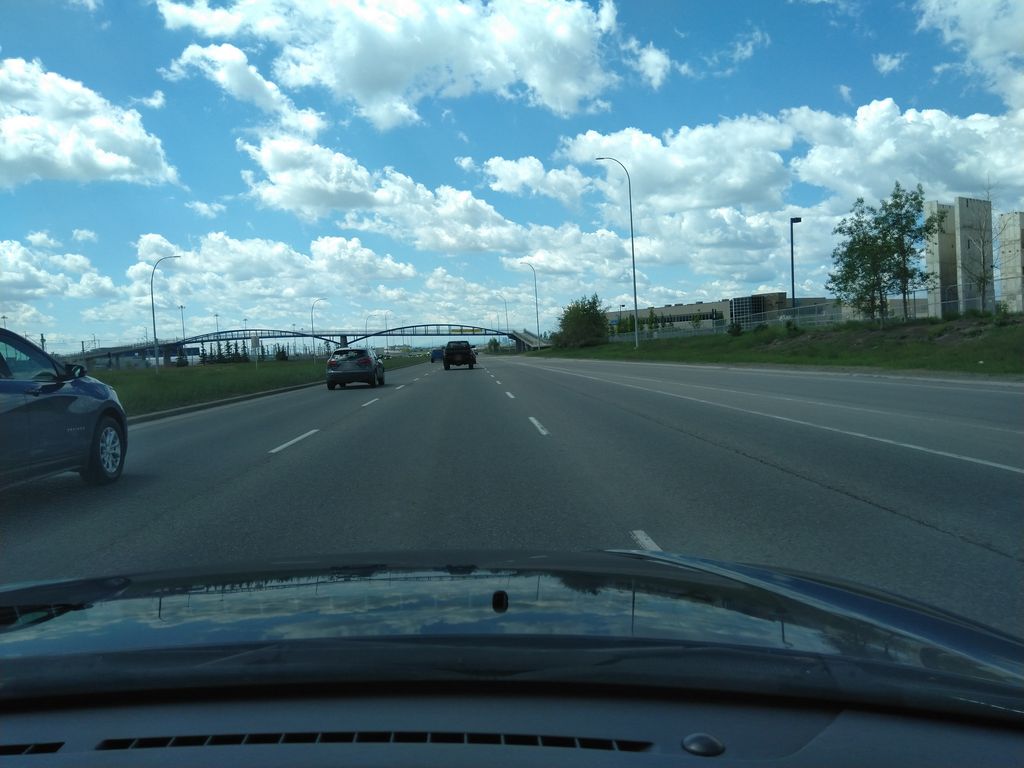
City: calgary